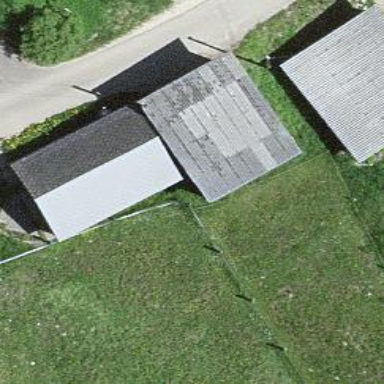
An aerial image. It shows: Garage building.